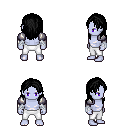
a pixel art fantasy rpg character, male body template, dark elf, purple skin, steel arm armor, white pants, black long hairstyle, white cloth bandages, four views (front, back, left, right), 2x2 character sprite sheet, small pixel art, hard edges, no anti-aliasing